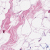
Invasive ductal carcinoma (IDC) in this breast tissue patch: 0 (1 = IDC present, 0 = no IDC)